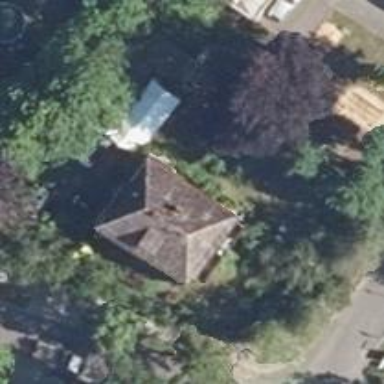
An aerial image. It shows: Building with hipped roof in grey color.